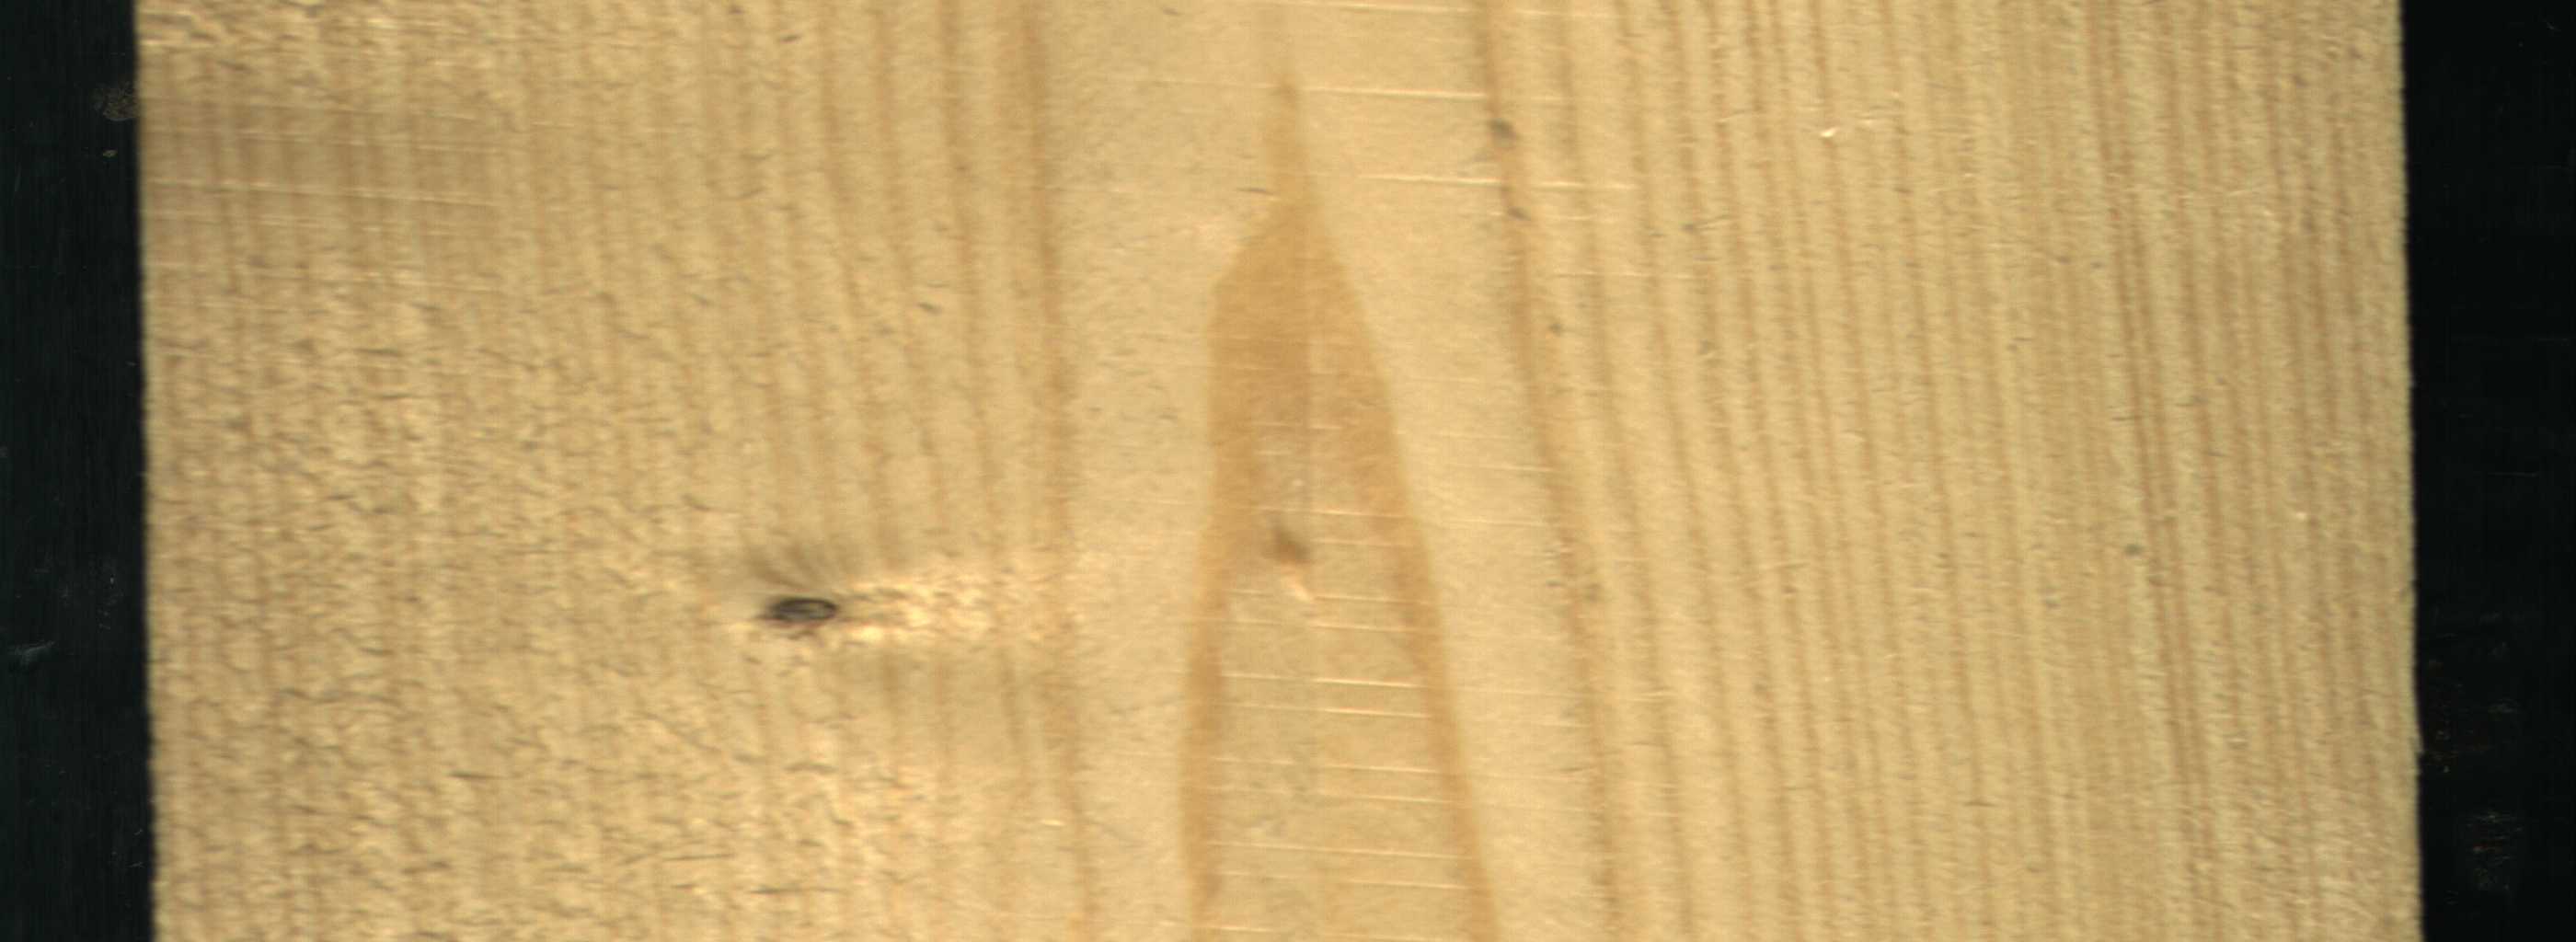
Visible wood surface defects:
Live_Knot